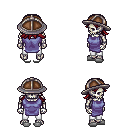
a pixel art fantasy rpg character, male body template, skeleton, chain tabard jacket, white pants, brunette loose hair, chain helm, white slippers, four views (front, back, left, right), 2x2 character sprite sheet, small pixel art, hard edges, no anti-aliasing